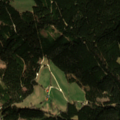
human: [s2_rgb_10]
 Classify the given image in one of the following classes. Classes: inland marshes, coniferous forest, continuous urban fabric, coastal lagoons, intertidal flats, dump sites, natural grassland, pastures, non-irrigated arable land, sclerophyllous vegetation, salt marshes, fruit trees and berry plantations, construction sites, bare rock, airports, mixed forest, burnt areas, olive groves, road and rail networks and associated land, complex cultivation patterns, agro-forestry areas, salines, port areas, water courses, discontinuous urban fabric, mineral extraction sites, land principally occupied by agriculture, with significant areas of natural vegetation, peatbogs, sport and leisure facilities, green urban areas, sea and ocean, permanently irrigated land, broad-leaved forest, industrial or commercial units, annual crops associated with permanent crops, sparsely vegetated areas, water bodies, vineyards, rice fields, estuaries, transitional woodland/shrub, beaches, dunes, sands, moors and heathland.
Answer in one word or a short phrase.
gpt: pastures, coniferous forest